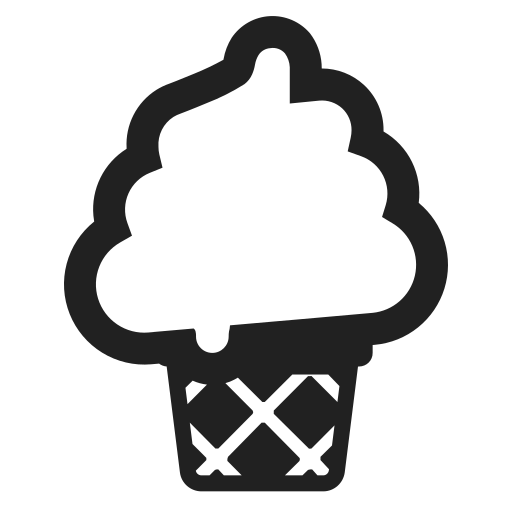
soft ice cream high contrast